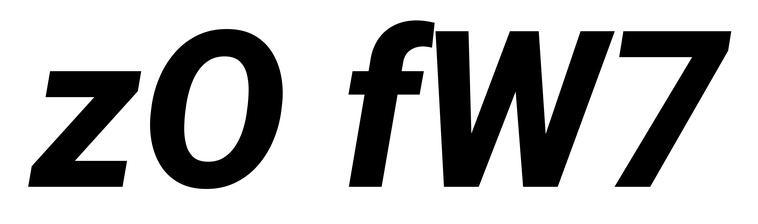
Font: Roboto-Italic_ExtraBold_Italic